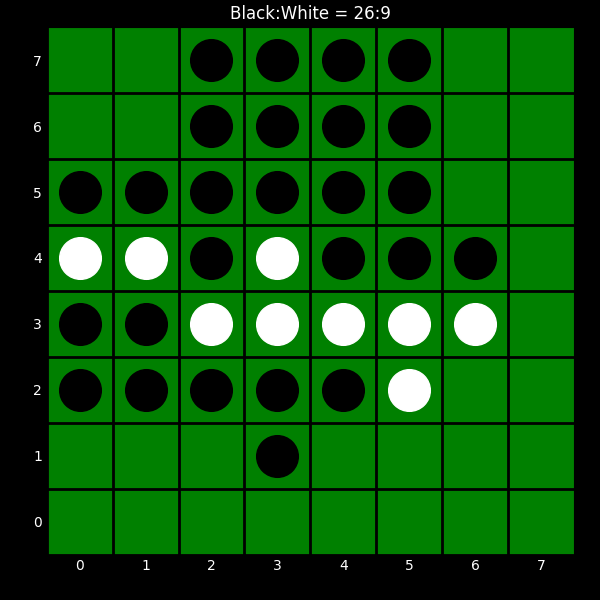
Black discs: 26
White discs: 9